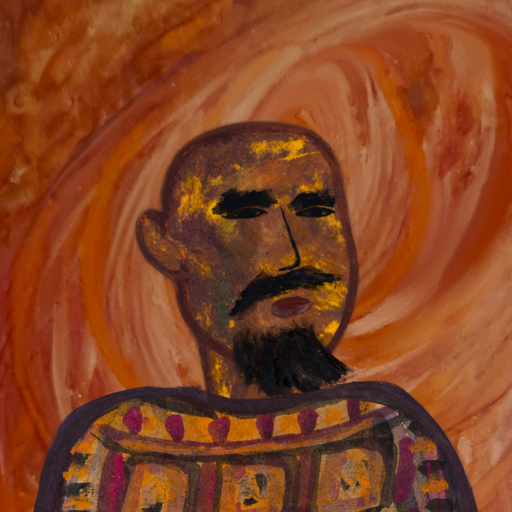
Background: Pious_Lady, Head And Neck Side: Comrade, Face Side: Mosgoul, Bust: Doll, Hair Side: Blank, Head Accessory: Blank, Second Necklace: Blank, Necklace: Blank, Baby: Blank